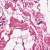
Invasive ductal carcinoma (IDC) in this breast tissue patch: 0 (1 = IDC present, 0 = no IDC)